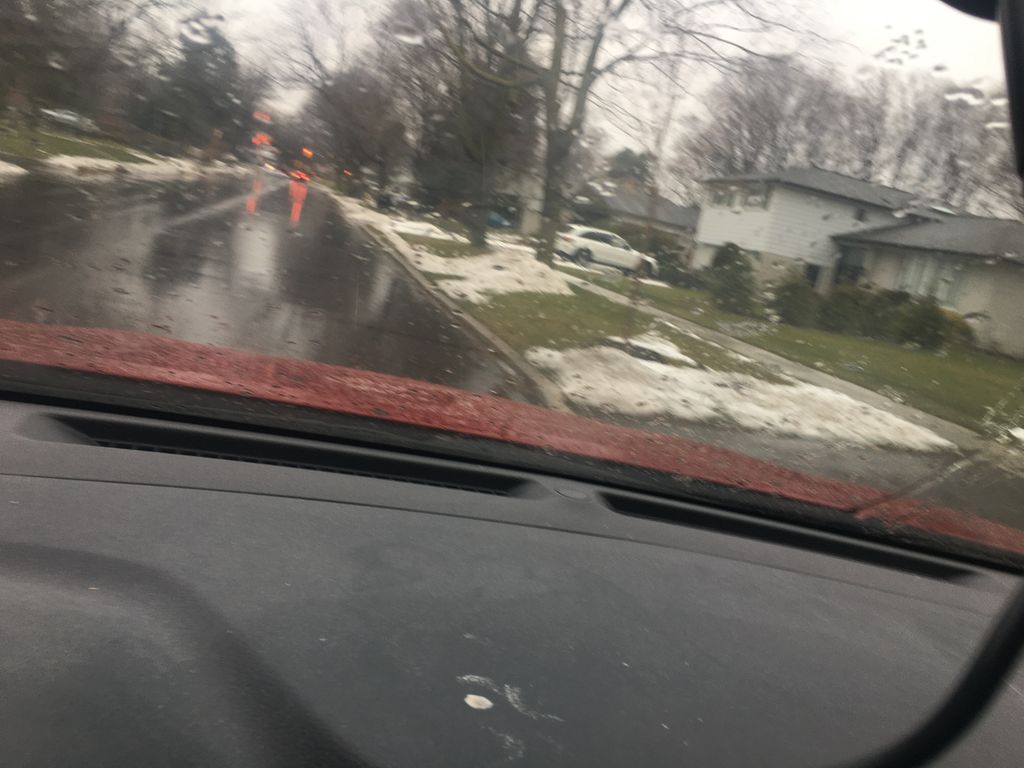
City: toronto